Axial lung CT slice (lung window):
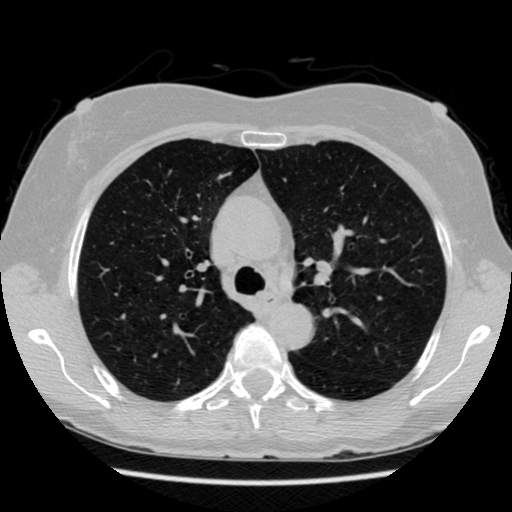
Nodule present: no